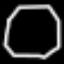
Label: octagon